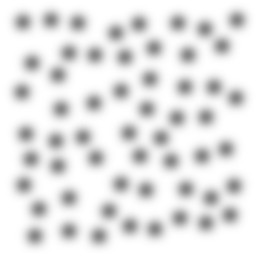
Squares: 0
Triangles: 0
Stars: 56
Total shapes: 56